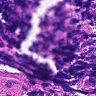
Metastatic tissue present: no